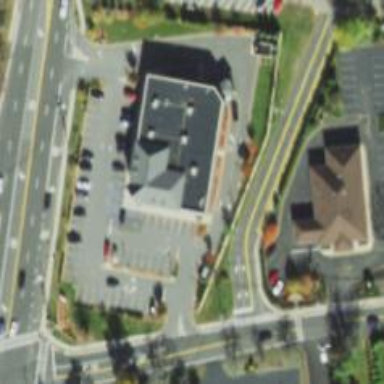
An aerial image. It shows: Pharmacy building providing healthcare services.